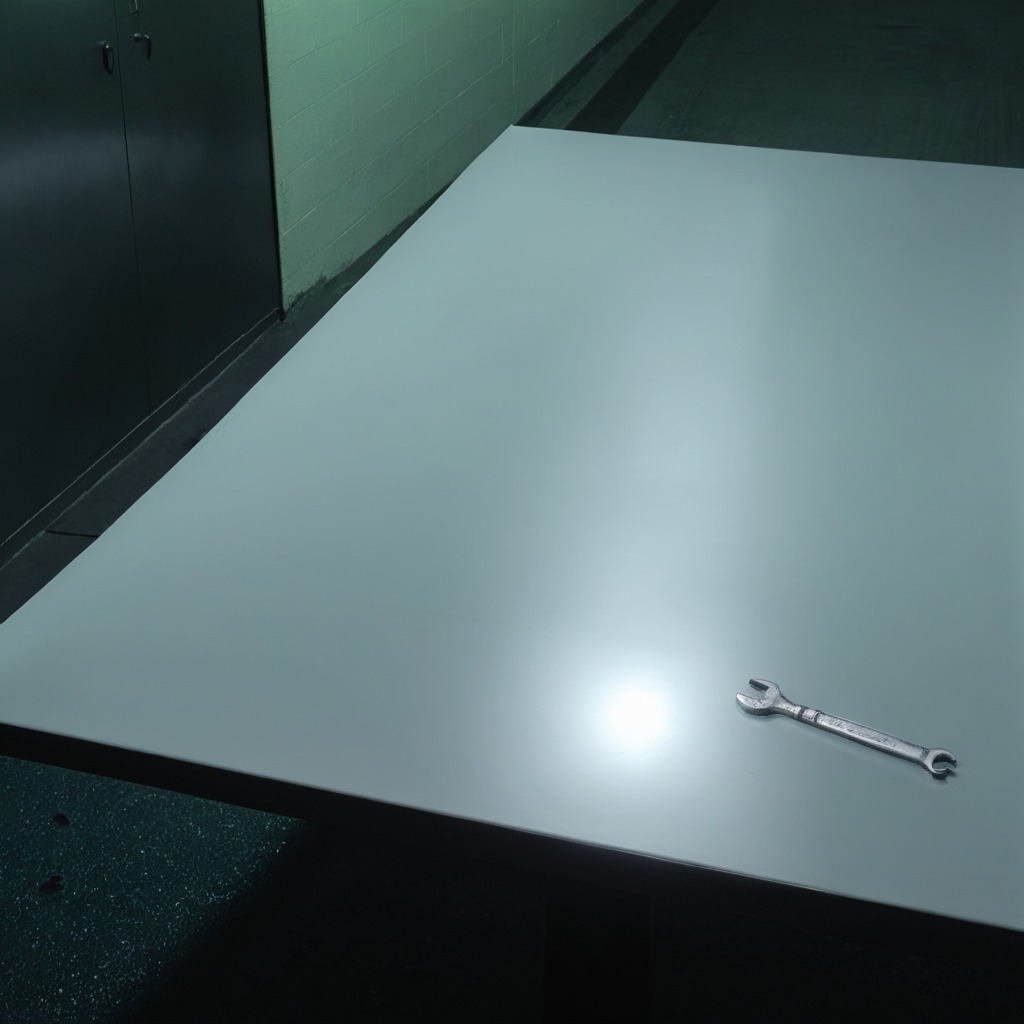
An wrench is lying on a clean empty table in a railway signal maintenance room lit by harsh overhead fluorescents.